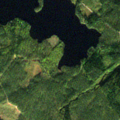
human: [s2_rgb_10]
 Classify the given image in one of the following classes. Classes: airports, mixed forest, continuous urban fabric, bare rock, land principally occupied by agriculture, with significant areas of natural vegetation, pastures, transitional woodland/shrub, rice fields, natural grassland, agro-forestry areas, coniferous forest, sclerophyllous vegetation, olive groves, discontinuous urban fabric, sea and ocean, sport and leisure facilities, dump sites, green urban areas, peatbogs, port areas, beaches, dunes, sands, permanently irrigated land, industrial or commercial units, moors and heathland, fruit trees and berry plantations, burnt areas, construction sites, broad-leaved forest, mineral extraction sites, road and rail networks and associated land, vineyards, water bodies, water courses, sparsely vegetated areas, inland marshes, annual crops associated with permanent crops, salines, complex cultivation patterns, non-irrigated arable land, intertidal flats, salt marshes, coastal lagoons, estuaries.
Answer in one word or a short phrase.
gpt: coniferous forest, mixed forest, water bodies